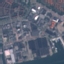
Land use / land cover: Industrial